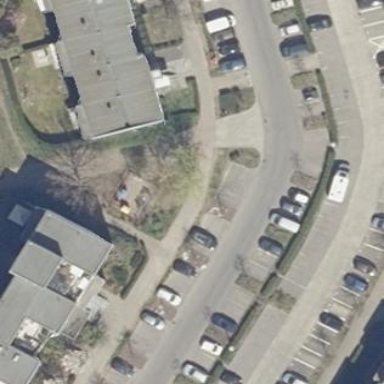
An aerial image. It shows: Parking area with concrete surface.